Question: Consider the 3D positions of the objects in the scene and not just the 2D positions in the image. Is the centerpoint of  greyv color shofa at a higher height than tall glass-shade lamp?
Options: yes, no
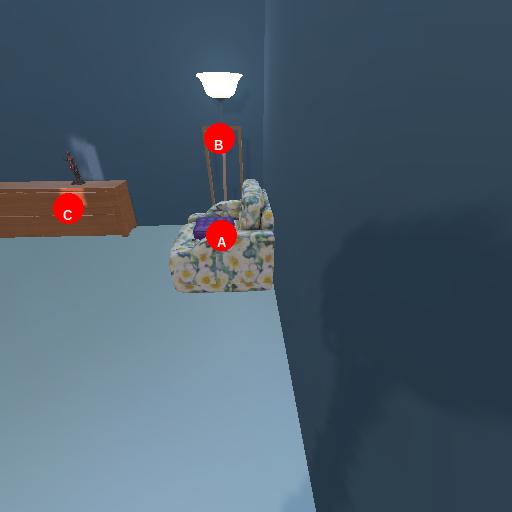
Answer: yes